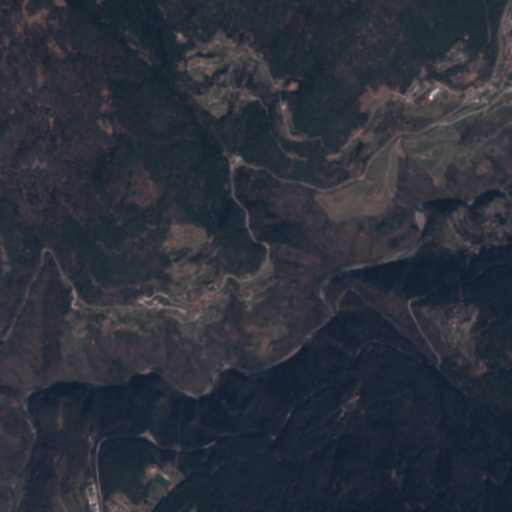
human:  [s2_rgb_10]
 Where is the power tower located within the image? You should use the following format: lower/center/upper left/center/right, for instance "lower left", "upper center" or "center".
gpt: The power tower is located in the center right of the image.
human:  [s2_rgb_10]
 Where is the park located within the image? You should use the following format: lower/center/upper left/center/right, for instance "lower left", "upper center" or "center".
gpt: There is no park in the image.